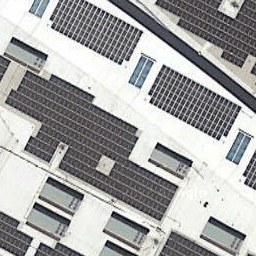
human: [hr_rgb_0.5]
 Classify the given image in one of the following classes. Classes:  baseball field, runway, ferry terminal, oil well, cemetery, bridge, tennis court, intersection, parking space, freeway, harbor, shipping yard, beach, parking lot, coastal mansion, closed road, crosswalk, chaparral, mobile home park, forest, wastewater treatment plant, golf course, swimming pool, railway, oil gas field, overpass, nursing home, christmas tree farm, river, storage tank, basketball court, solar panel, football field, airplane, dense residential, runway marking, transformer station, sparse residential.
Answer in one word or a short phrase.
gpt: solar panel